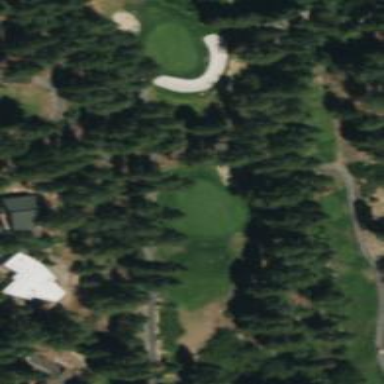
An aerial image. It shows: Golf hole.